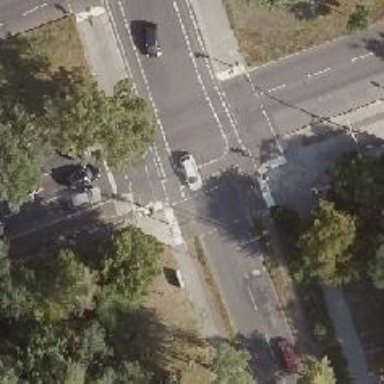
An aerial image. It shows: Asphalt footway with marked crossing equipped with traffic signals.